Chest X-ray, AP view. Patient: 77 years old, sex M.
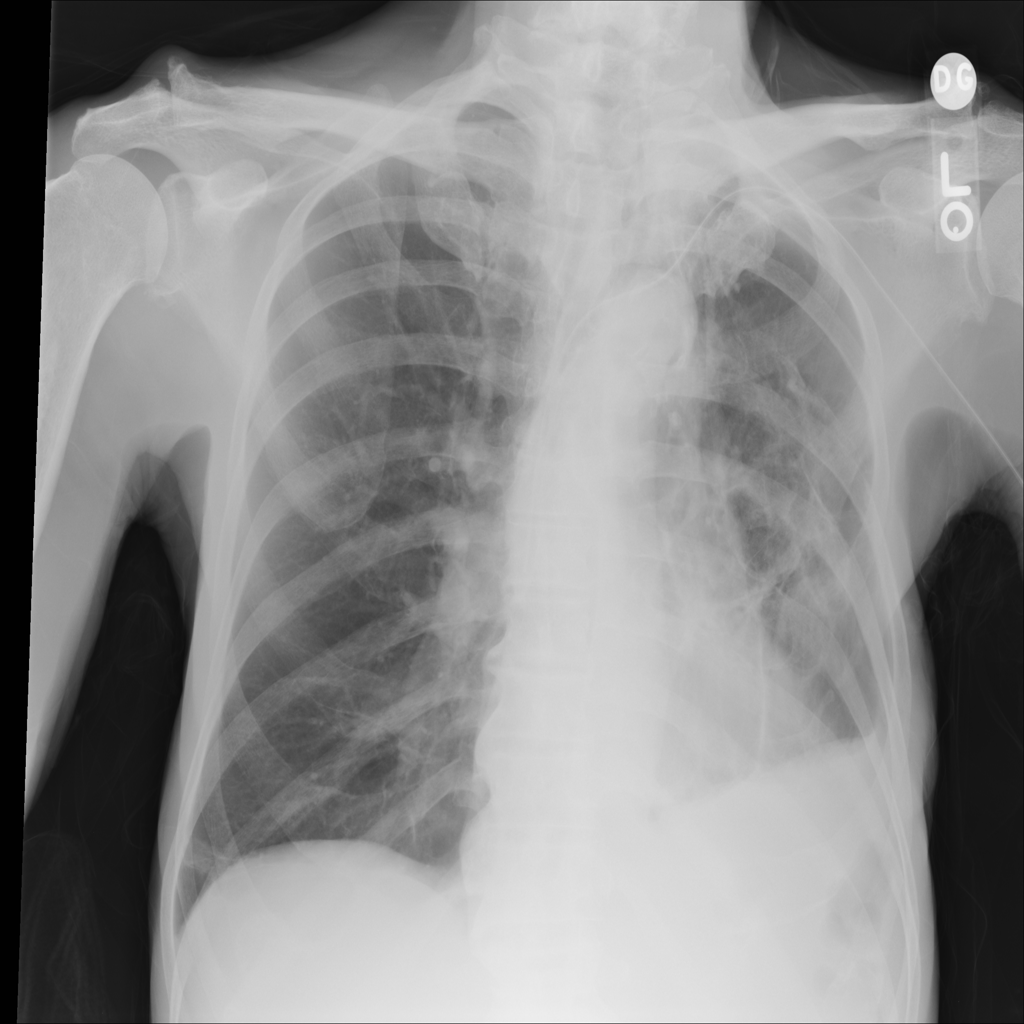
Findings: Fibrosis